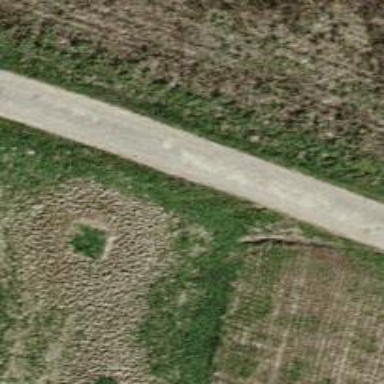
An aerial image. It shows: Well-maintained track road with grade 1 tracktype.